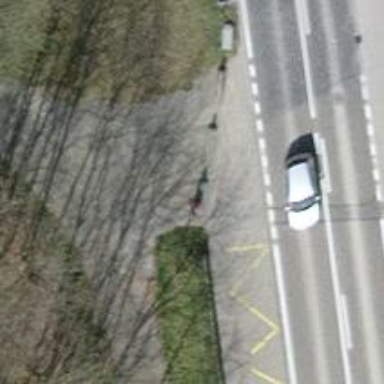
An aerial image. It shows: Block barrier.